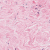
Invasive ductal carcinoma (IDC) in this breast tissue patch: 0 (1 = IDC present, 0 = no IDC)